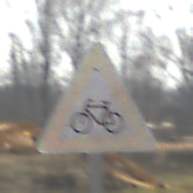
Verkehrszeichen: RadverkehrRechts
Umgebung: Outdoor, Suburban
Tageszeit: MorningAfternoon
Wetter: PartlyCloudy
Licht: Natural
Jahreszeit: NotSpecified
Kontrast: HighContrast